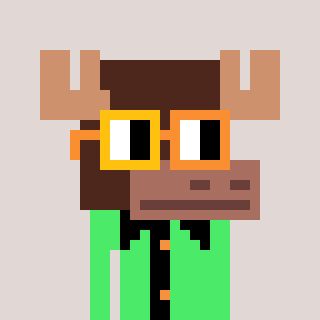
a pixel art character with square yellow and orange glasses, a moose-shaped head and a teal-colored body on a warm background